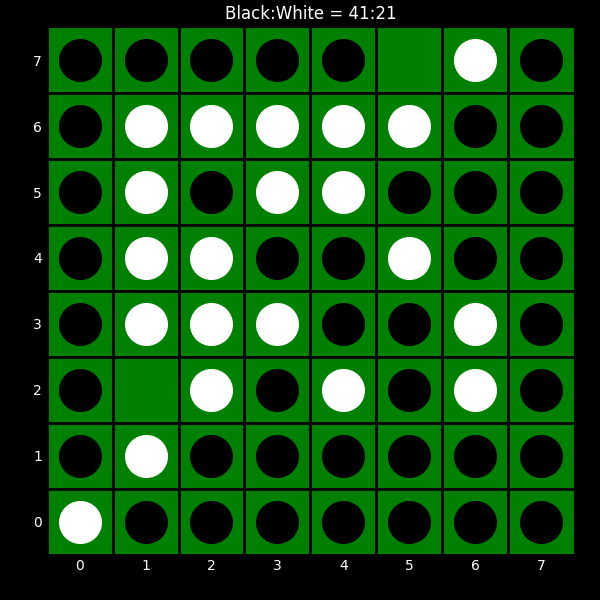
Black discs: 41
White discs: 21